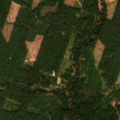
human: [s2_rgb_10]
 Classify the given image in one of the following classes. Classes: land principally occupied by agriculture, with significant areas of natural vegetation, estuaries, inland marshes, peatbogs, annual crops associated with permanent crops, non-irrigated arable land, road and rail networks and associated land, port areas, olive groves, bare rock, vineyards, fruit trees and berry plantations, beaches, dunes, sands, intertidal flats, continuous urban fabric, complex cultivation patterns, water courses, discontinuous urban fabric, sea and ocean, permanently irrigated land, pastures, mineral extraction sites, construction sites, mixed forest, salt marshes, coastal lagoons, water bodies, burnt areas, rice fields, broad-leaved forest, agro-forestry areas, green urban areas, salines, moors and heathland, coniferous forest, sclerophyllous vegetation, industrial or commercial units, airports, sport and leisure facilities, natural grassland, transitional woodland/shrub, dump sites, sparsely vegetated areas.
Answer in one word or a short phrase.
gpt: coniferous forest, transitional woodland/shrub